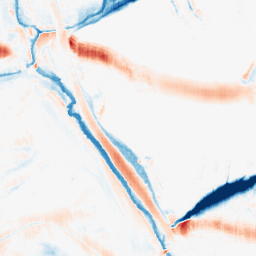
Category: morphological
Decomposition family: morphological_ellipse
Decomposition parameters: operation: average
width: 30
height: 10
Upsampling method: sinc_blackman
Upsampling parameters: scale: 4
kernel_size: 8
Upsampling scale: 4